Question: I'm using Reflux for a forum, and I'm trying to make it so the user can select a category to write in and then fill out a template.

For this, I have a 'setCategory' function for 'onChange' for the dropdown menu, which sets the state and therefore rerenders the form.
'''
<Categories onChange={this.setCategory} value={this.state.category} />
// where setCategory is a function which sets the state
// to the selected category.
'''
The form is written like this:
'''
<textarea id='content' defaultValue={this.placeholder()}></textarea>
'''
Where placeholder is a function which returns the data that should be inserted into the textarea:
'''
placeholder: function() {
if (this.state.category == 'ban-appeals'){
return ('text here...');
} // ...
}
'''
However, the issue I'm running into is: when the 'textarea' is rerendered, the text inside the box is not changed from the text it starts with initially. I'd like it to empty the box and set in the text depending on the category, but instead the box doesn't change from the "placeholder" text that is initially given to it.
So, .
---
My best guess is that 'defaultValue' is only taken into account when the textarea box is first being created - when we change states, therefore, perhaps the box thinks it's already 'initialized' and thus doesn't update the value, since it's only the default value which would only be set when the box is initialized?
I tried changing the 'defaultValue' attribute to plain 'value' (as in '<textarea value={this.placeholder()}>...'), but that gives me an error from javascript:
'''
Warning: Failed propType: You provided a 'value' prop to a form field without an 'onChange' handler.
This will render a read-only field. If the field should be mutable use 'defaultValue'.
Otherwise, set either 'onChange' or 'readOnly'. Check the render method of 'exports'.
'''
And, furthermore, the box is not editable when I select a category with a placeholder text.
I also tried putting the '{this.placeholder()}' call within the 'textarea' tag (as in '<textarea>{this.placeholder()}</textarea>'), but that results in no change at all of the 'textarea' when changing categories.
I know that the form is definitely being rendered again because I can put a 'console.log' call at the top of the 'render' function, the function where the 'textarea' is defined, and it prints at the change of each category.
So,
Thanks.
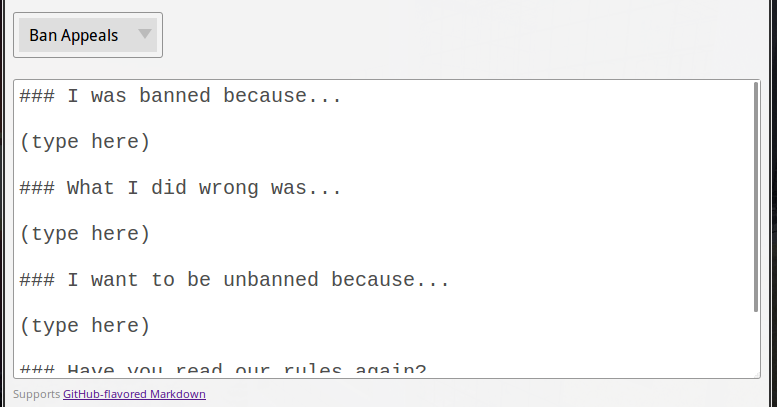
Answer: Please try:
'''
<textarea id='content' value={this.placeholder()}></textarea>
'''
Here is React Specs saying:
> in HTML, the value of is set via children. In React, you should use value instead.
<URL>